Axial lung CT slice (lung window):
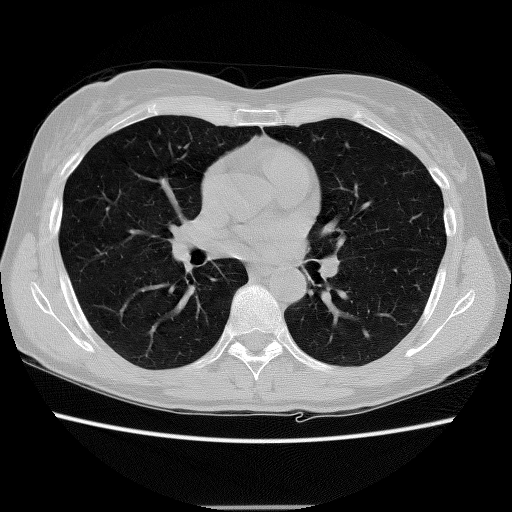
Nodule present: no